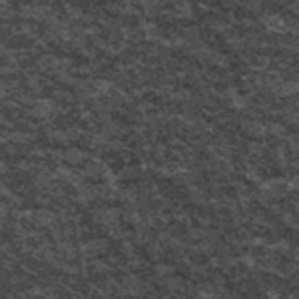
Label: frost